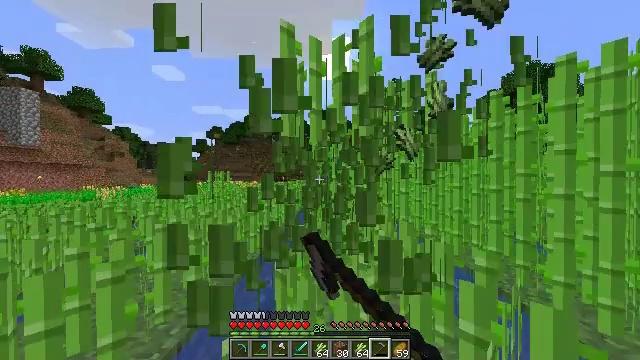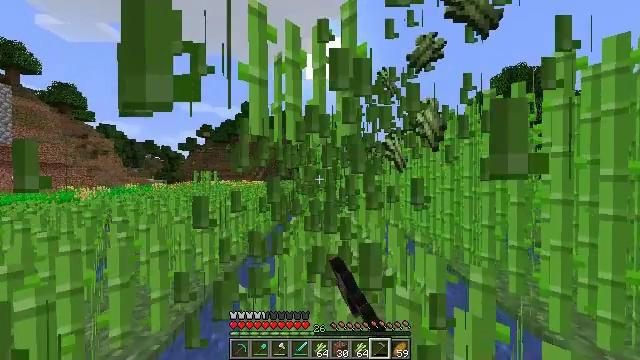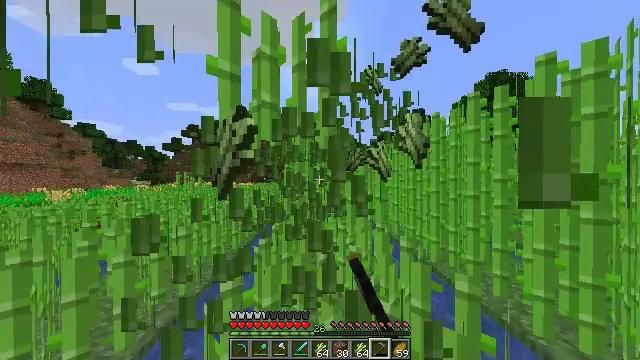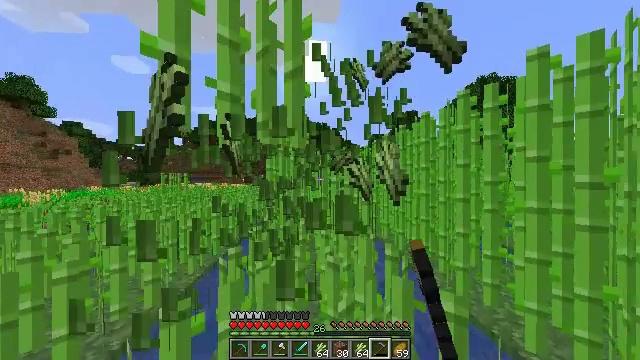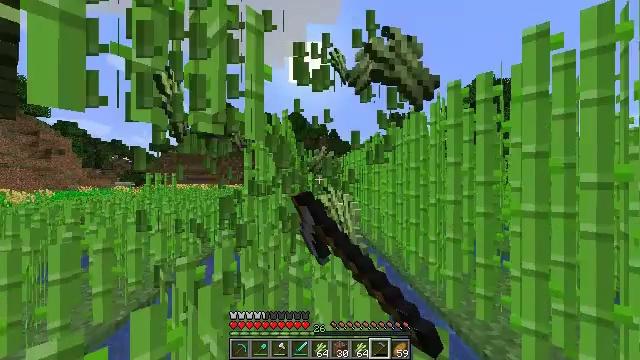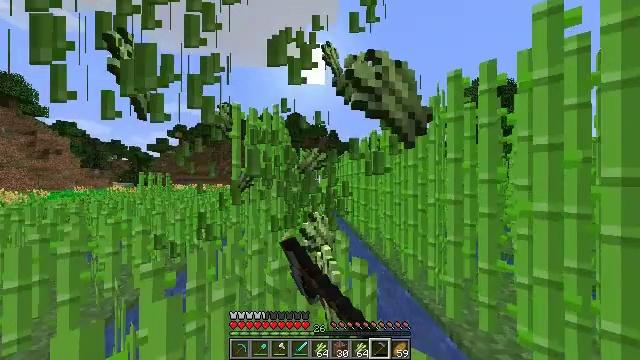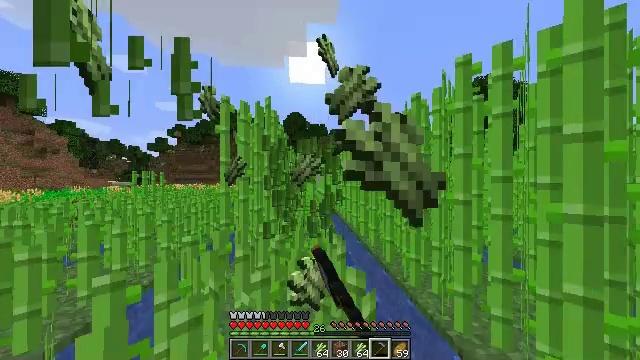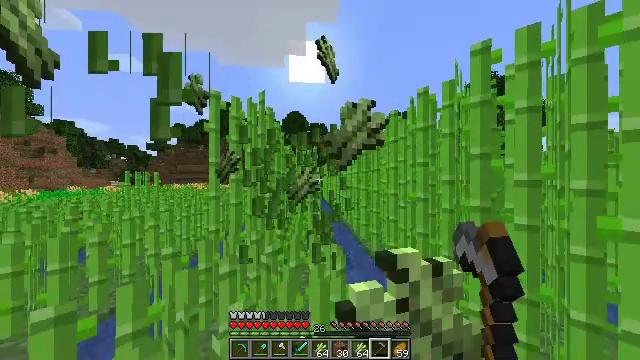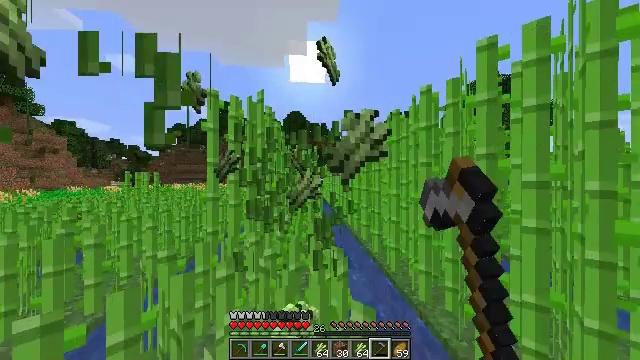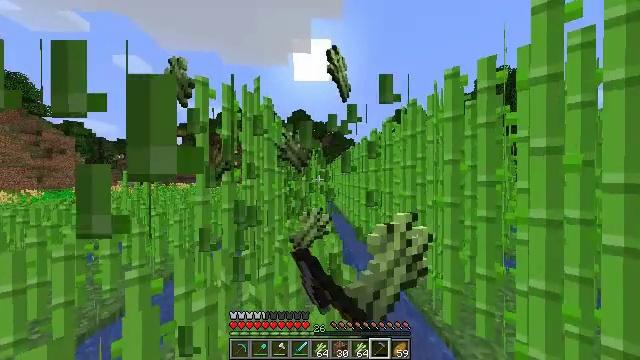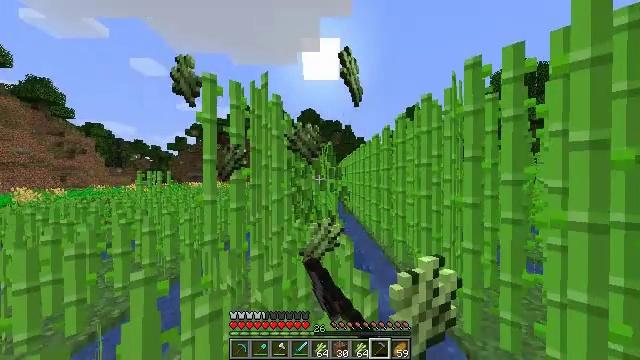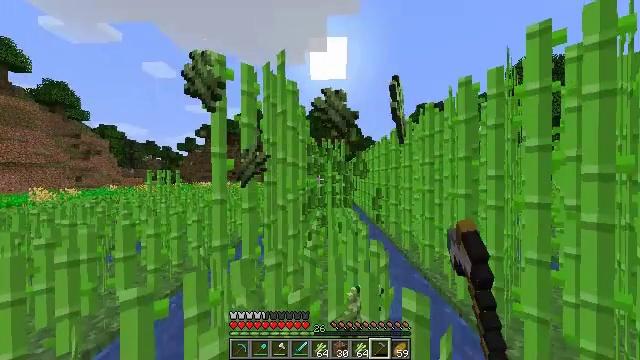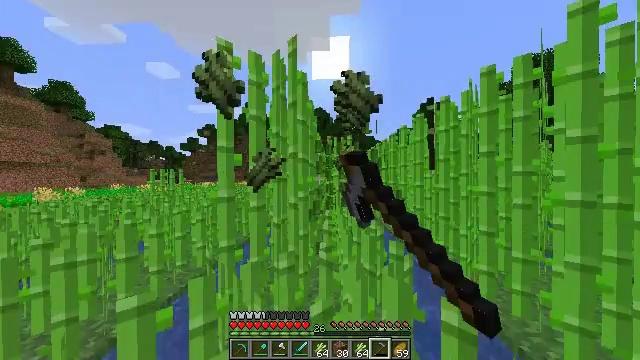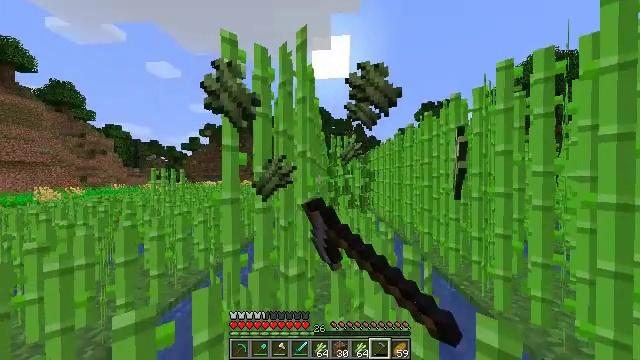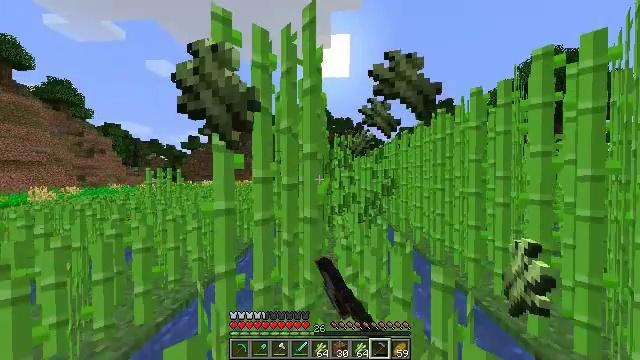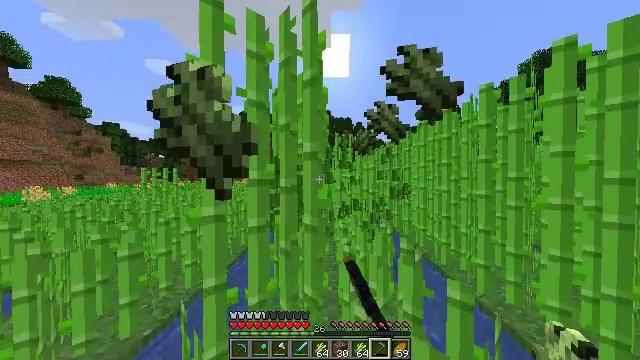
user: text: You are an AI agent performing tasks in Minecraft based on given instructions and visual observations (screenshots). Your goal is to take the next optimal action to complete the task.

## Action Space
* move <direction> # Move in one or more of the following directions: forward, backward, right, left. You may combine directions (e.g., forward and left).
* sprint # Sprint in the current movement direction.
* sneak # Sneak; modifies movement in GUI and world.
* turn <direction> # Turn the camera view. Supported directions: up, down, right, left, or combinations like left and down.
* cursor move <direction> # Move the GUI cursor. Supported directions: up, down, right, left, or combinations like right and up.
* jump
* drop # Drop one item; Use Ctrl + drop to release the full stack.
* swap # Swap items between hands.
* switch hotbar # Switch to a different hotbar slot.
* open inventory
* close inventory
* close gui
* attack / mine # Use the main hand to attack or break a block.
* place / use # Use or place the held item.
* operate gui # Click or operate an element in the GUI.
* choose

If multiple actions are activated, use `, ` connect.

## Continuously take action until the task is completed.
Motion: motion action
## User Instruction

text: Mine the sugar cane near rivers.
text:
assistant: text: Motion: move forward and move right, sprint, turn right, attack / mine
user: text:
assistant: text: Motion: move forward and move right, sprint, turn right, attack / mine
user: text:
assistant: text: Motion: move forward and move right, sprint, turn right, attack / mine
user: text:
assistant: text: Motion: move forward and move right, sprint, attack / mine
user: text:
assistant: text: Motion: move forward, sprint, attack / mine
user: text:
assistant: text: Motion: move forward, sprint, attack / mine
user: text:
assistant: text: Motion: move forward, sprint, attack / mine
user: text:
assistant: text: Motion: move forward, sprint, attack / mine
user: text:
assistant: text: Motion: move forward, sprint, turn left, attack / mine
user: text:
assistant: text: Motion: move forward and move left, sprint, turn left, attack / mine
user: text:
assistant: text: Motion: move forward and move left, sprint, turn left, attack / mine
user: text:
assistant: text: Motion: move forward and move left, sprint, attack / mine
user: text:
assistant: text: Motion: move forward, sprint, attack / mine
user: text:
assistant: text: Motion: move forward, sprint, attack / mine
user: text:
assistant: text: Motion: move forward, sprint, attack / mine
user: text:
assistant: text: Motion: move forward, sprint, attack / mine
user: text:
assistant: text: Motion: move forward and move right, sprint, turn right, attack / mine
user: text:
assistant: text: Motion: move forward and move right, sprint, turn right, attack / mine
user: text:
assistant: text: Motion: move forward and move right, sprint, attack / mine
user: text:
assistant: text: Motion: move forward and move right, sprint, attack / mine
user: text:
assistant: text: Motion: move forward, sprint, attack / mine
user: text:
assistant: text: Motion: move forward, sprint, attack / mine
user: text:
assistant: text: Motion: move forward and move left, sprint, attack / mine
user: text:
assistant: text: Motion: move forward and move left, sprint, turn left, attack / mine
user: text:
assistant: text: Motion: move forward and move left, sprint, turn left, attack / mine
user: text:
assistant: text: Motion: move forward and move left, sprint, attack / mine
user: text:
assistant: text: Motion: move forward and move left, sprint, attack / mine
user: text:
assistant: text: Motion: move forward, sprint, attack / mine
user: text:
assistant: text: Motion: move forward, sprint, attack / mine
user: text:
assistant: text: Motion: move forward, sprint, attack / mine